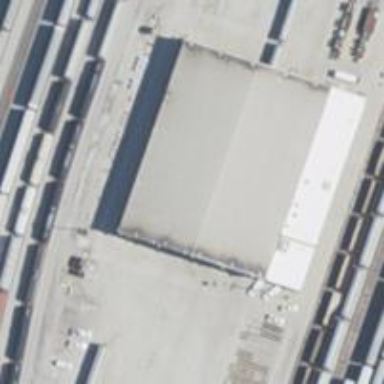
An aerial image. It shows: Covered railway yard with rail tracks.